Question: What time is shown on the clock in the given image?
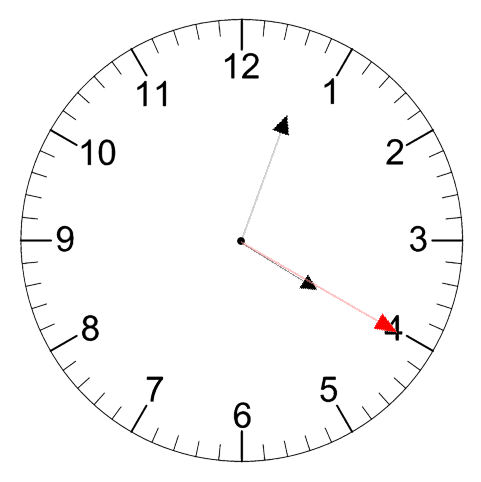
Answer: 04:03:20